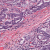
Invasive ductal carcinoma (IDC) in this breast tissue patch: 1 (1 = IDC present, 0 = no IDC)